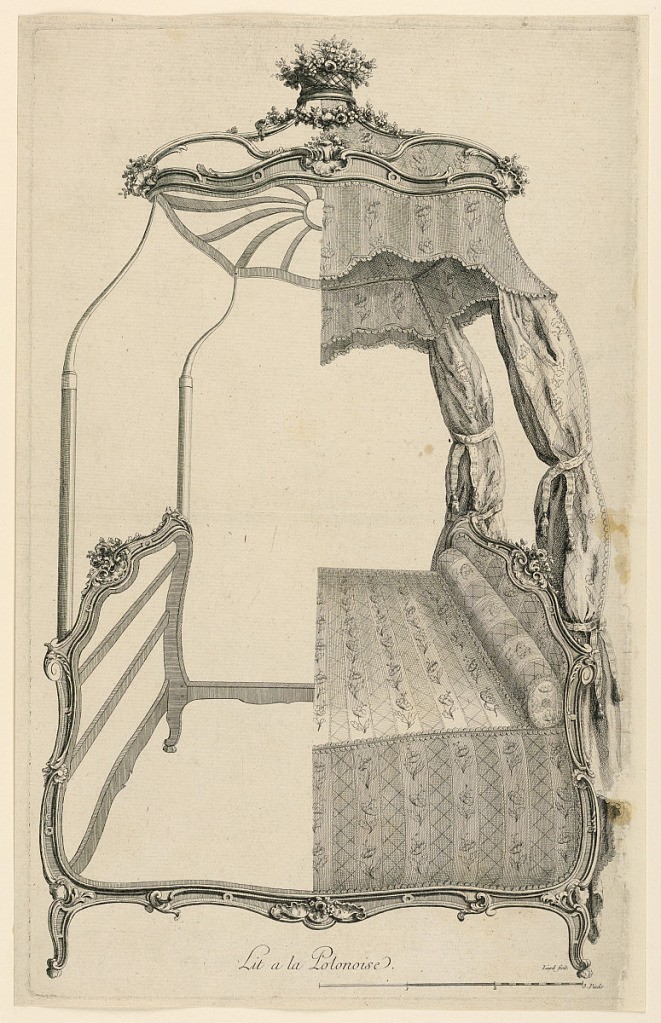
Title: A Bed, from series "Cahier de Lits de Diverses Modes"
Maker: Matthew Liard, English, ca. 1736–1782
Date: ca. 1760
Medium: Engraving on paper
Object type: Print
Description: Bed with a canopy which has a flower basket as a crowning figure. Right half shown with upholstery and draperies, left half without.